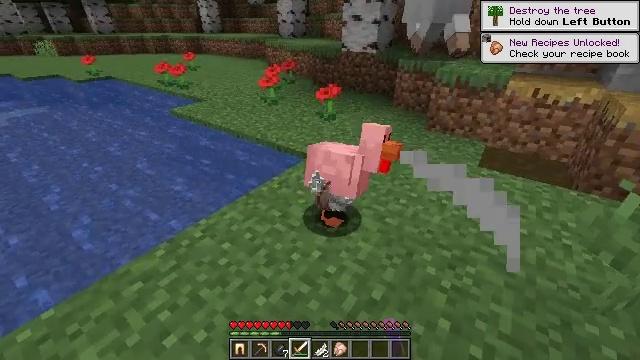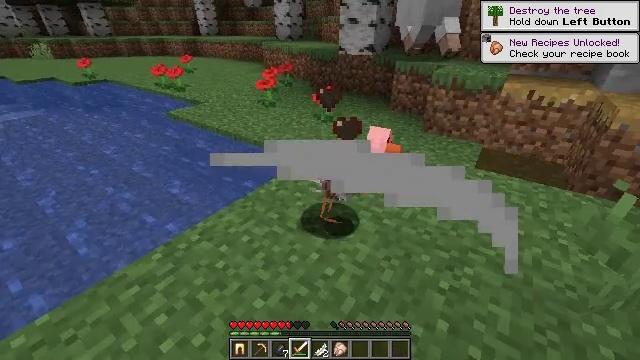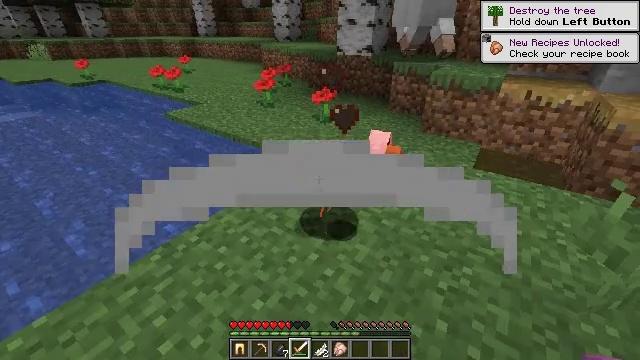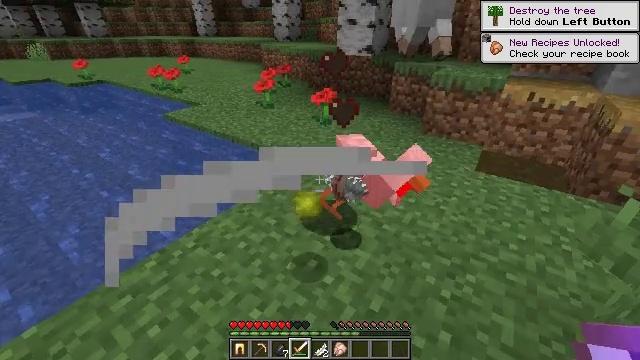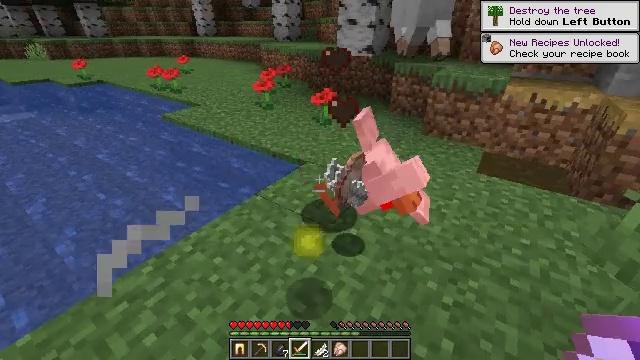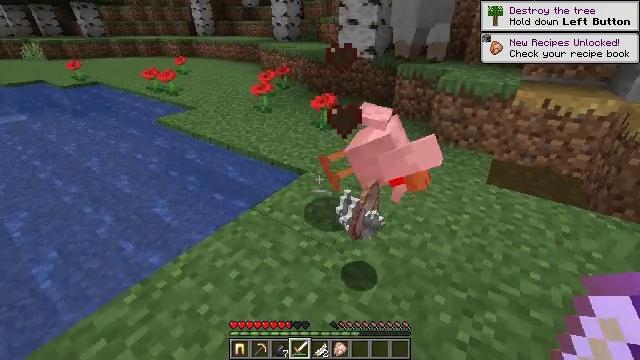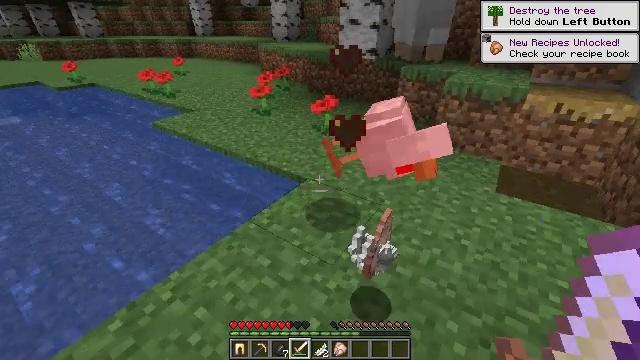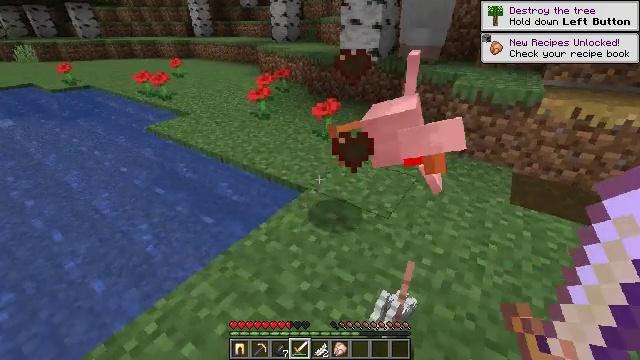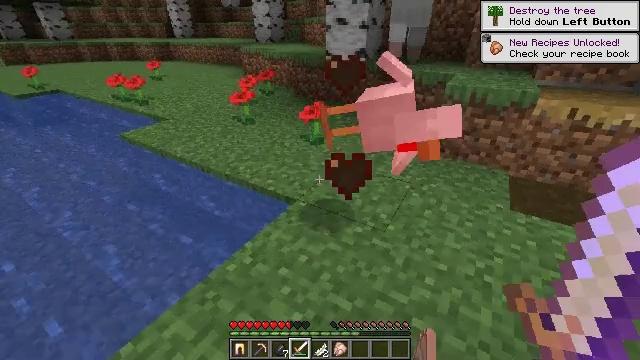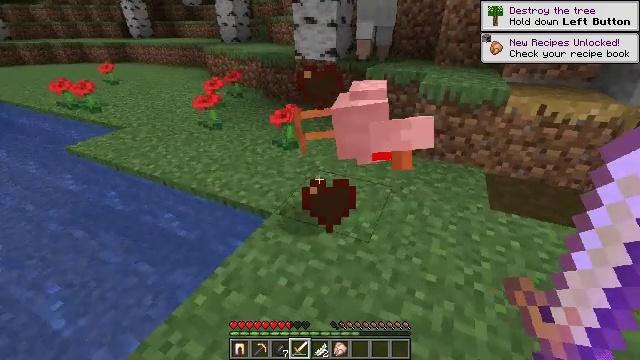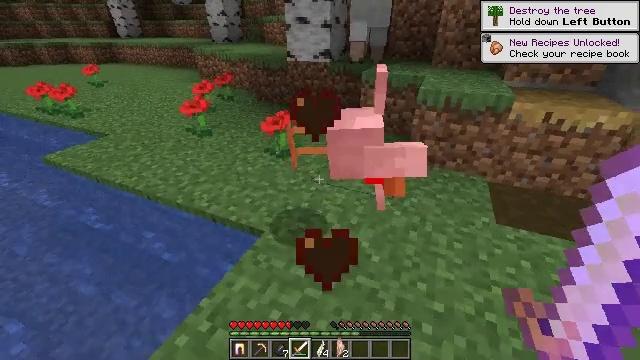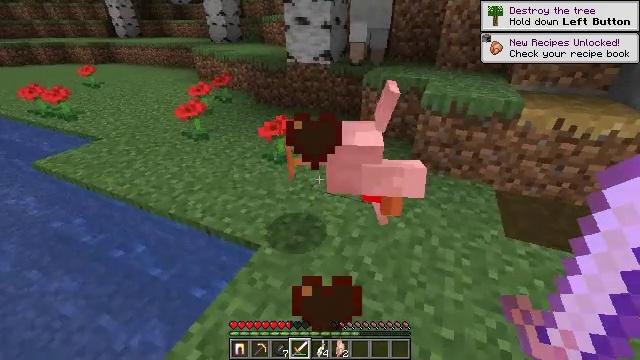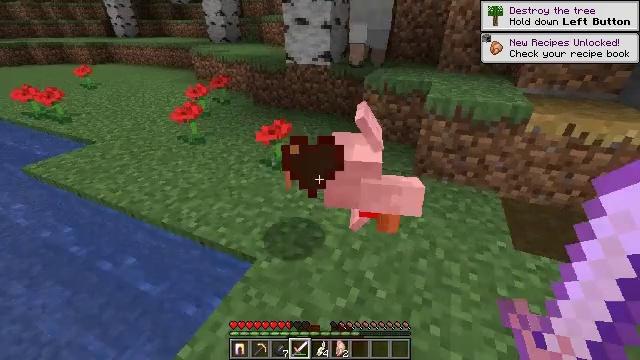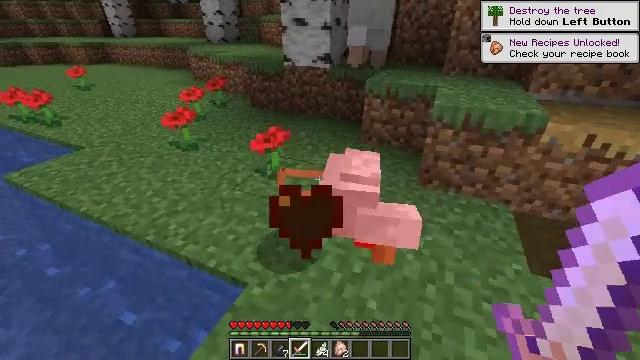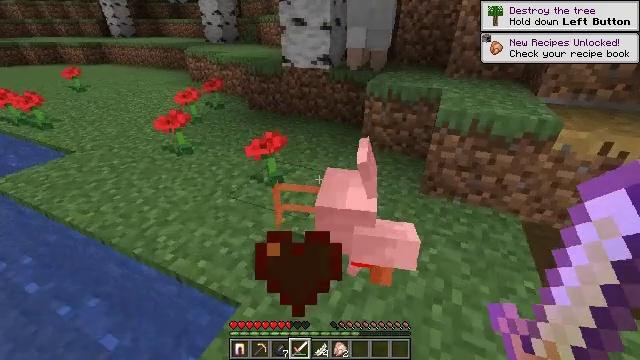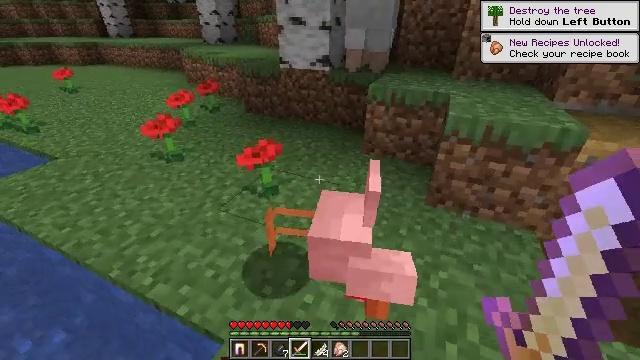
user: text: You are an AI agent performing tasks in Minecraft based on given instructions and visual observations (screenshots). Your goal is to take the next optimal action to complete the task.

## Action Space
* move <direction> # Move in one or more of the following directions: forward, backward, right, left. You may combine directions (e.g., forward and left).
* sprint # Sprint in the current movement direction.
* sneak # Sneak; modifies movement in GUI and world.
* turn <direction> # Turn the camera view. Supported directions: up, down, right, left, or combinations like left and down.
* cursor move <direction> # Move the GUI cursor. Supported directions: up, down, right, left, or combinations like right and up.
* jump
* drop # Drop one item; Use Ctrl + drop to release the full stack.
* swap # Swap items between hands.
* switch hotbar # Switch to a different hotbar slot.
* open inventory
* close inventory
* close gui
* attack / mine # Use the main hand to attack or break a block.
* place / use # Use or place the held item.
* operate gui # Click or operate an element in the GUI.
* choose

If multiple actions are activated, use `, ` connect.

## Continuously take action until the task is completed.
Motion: motion action
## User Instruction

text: Gather the bell for your inventory.
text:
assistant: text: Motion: no_op
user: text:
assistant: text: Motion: no_op
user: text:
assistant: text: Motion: move forward
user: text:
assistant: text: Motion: move forward
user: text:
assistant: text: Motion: move forward
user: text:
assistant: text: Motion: move forward
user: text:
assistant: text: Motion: move forward
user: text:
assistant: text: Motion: move forward, turn right
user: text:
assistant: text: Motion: move forward, turn right
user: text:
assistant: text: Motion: move forward, turn right
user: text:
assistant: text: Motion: move forward
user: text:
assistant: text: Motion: move forward
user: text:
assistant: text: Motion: move forward
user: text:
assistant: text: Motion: move forward
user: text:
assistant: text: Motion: move forward
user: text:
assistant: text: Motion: move forward
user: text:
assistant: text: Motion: move forward
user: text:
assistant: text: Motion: move forward, turn right and up
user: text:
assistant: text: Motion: move forward, turn right and up
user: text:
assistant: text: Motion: move forward, turn right and up
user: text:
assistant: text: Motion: move forward, turn up
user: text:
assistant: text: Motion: move forward, turn up
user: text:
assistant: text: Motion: move forward, turn up
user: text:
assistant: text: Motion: move forward
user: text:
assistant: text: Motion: move forward
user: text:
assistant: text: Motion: move forward
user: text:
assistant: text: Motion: move forward, jump
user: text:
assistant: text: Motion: move forward, jump
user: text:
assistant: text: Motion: move forward, jump
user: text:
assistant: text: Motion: move forward, jump